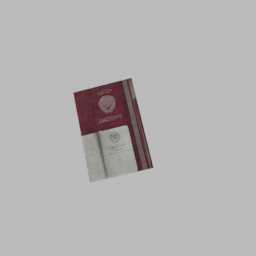
Label: decoration